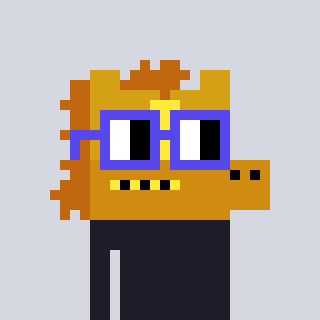
a pixel art character with square blue glasses, a yellow horse-shaped head and a cold-colored body on a cool background